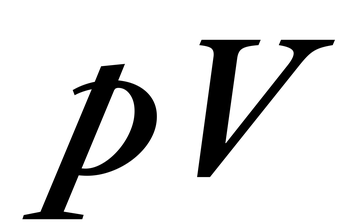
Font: LibreCaslonText-Italic_SemiBold_Italic